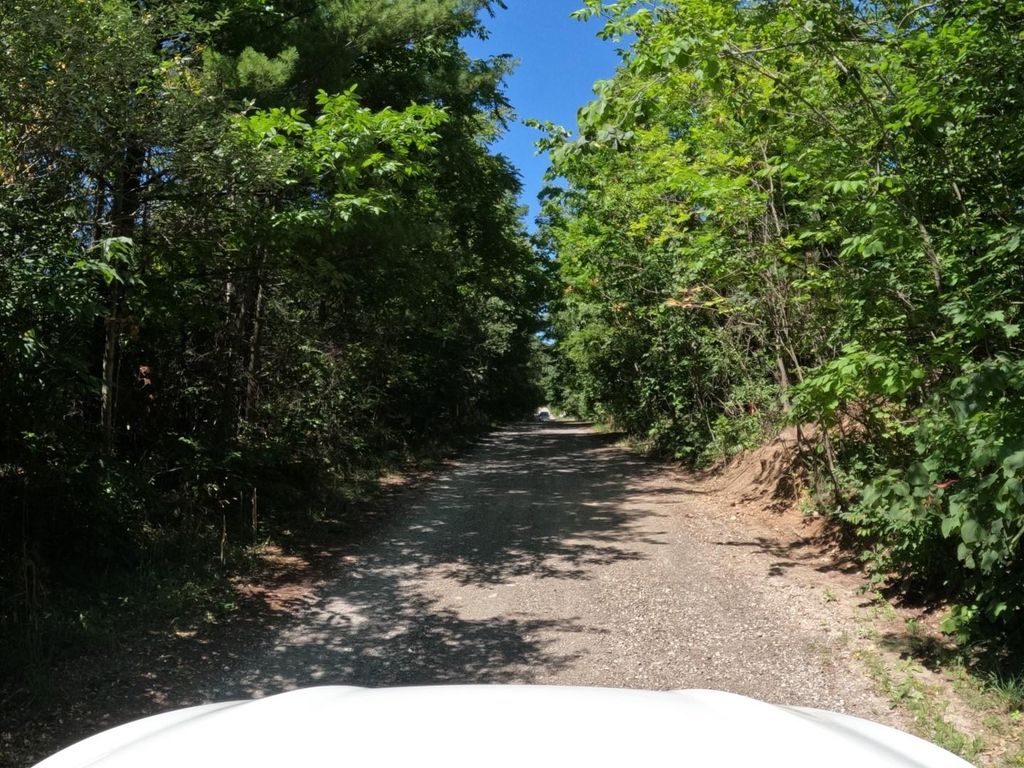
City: kitchener-waterloo